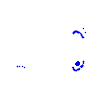
Particle: pion